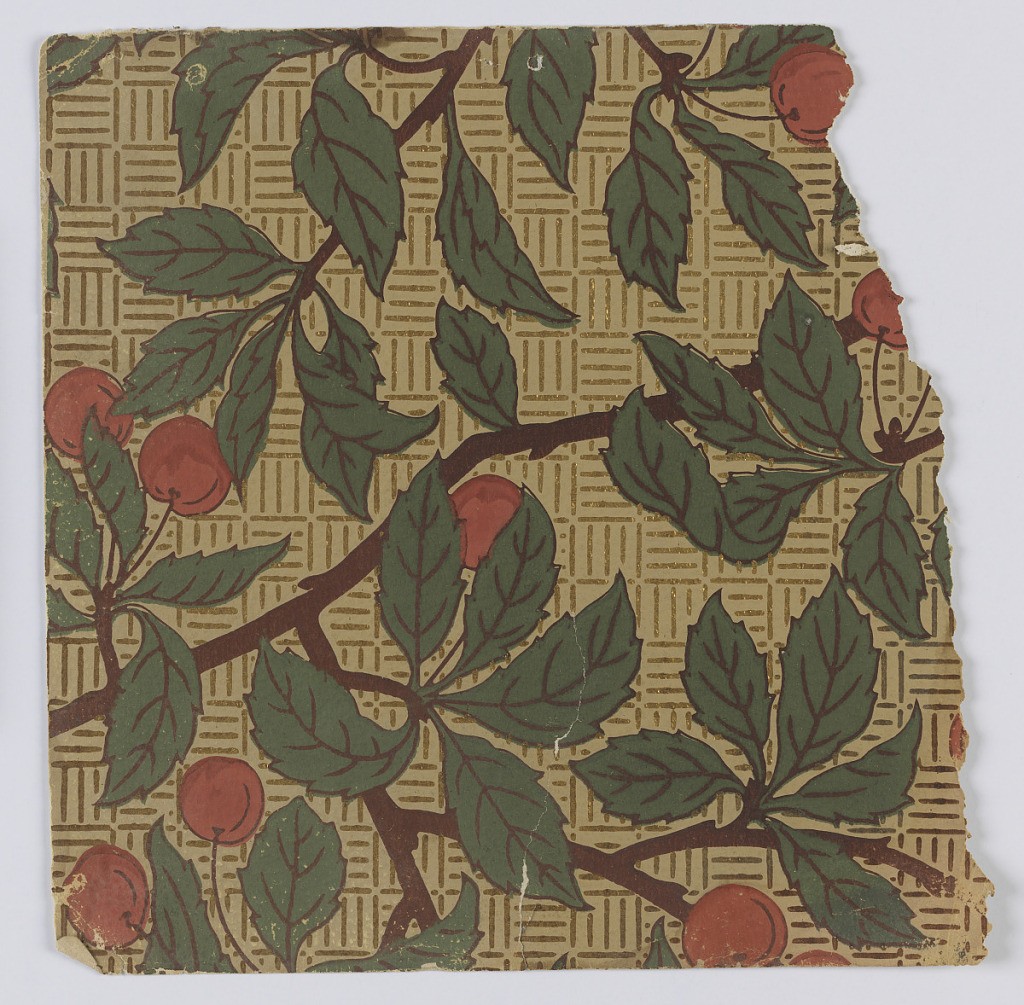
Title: Sidewall sample
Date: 1880–90
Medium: Machine-printed on paper
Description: Fragmentary wallpapers from sample book, including aesthetic-style and Anglo-Japanesque designs.

72 pages of samples.